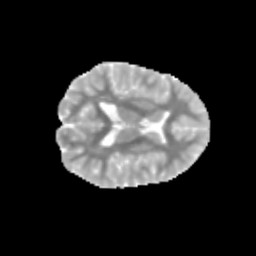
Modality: MD
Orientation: axial
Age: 11
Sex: female
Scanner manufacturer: siemens
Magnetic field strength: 3 T
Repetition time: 3.8 s
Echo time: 0.07 s